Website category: university
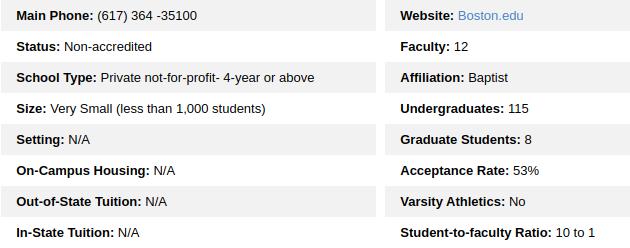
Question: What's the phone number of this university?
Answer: (617) 364 -35100

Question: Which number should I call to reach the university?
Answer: (617) 364 -35100

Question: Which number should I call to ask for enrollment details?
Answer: (617) 364 -35100

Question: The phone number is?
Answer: (617) 364 -35100

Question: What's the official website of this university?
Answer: Boston.edu

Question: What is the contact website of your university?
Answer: Boston.edu

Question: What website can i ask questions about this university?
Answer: Boston.edu

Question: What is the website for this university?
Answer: Boston.edu

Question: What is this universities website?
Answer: Boston.edu

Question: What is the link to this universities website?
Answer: Boston.edu

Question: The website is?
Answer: Boston.edu

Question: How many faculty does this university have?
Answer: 12

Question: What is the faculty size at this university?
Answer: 12

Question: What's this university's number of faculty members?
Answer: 12

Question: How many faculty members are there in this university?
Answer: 12

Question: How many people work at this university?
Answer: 12

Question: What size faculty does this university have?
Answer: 12

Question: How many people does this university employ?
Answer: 12

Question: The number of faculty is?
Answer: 12

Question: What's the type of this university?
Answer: Private not-for-profit- 4-year or above

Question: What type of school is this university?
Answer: Private not-for-profit- 4-year or above

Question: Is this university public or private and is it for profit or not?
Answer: Private not-for-profit- 4-year or above

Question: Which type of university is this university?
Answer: Private not-for-profit- 4-year or above

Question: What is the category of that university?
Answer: Private not-for-profit- 4-year or above

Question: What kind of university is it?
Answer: Private not-for-profit- 4-year or above

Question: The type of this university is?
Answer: Private not-for-profit- 4-year or above

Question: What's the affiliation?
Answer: Baptist

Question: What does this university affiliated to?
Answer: Baptist

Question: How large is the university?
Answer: Very Small (less than 1,000 students)

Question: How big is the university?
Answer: Very Small (less than 1,000 students)

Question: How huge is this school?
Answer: Very Small (less than 1,000 students)

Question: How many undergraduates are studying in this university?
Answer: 115

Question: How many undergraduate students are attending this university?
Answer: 115

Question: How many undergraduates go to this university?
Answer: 115

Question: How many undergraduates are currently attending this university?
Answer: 115

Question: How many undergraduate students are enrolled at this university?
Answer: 115

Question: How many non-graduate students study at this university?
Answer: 115

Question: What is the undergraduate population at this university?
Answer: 115

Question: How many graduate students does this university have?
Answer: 8

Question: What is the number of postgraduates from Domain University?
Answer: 8

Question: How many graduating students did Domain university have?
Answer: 8

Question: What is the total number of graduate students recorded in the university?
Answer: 8

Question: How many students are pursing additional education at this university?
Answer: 8

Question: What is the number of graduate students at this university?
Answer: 8

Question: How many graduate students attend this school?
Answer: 8

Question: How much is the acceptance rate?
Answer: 53%

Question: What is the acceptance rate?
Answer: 53%

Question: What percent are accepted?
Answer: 53%

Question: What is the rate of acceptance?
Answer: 53%

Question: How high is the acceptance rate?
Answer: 53%

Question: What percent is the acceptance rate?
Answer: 53%

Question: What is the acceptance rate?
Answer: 53%

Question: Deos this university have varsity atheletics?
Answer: No

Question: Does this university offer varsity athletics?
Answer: No

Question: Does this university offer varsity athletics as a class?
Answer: No

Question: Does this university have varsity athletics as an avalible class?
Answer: No

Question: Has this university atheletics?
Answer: No

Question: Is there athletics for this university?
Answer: No

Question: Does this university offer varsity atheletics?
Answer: No

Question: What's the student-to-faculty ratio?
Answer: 10 to 1

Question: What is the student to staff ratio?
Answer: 10 to 1

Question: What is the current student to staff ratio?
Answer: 10 to 1

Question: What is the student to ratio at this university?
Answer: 10 to 1

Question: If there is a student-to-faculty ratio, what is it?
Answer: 10 to 1